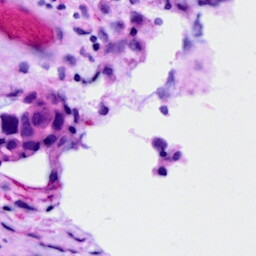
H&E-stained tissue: Ovarian